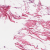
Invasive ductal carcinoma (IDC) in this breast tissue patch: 0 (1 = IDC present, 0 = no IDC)